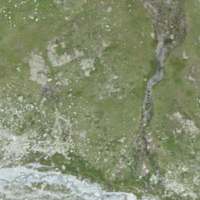
EUNIS habitat code: 26
Species observed at this site:
Vaccinium vitis-idaea